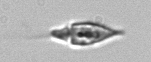
Label: Oxytoxum